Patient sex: F
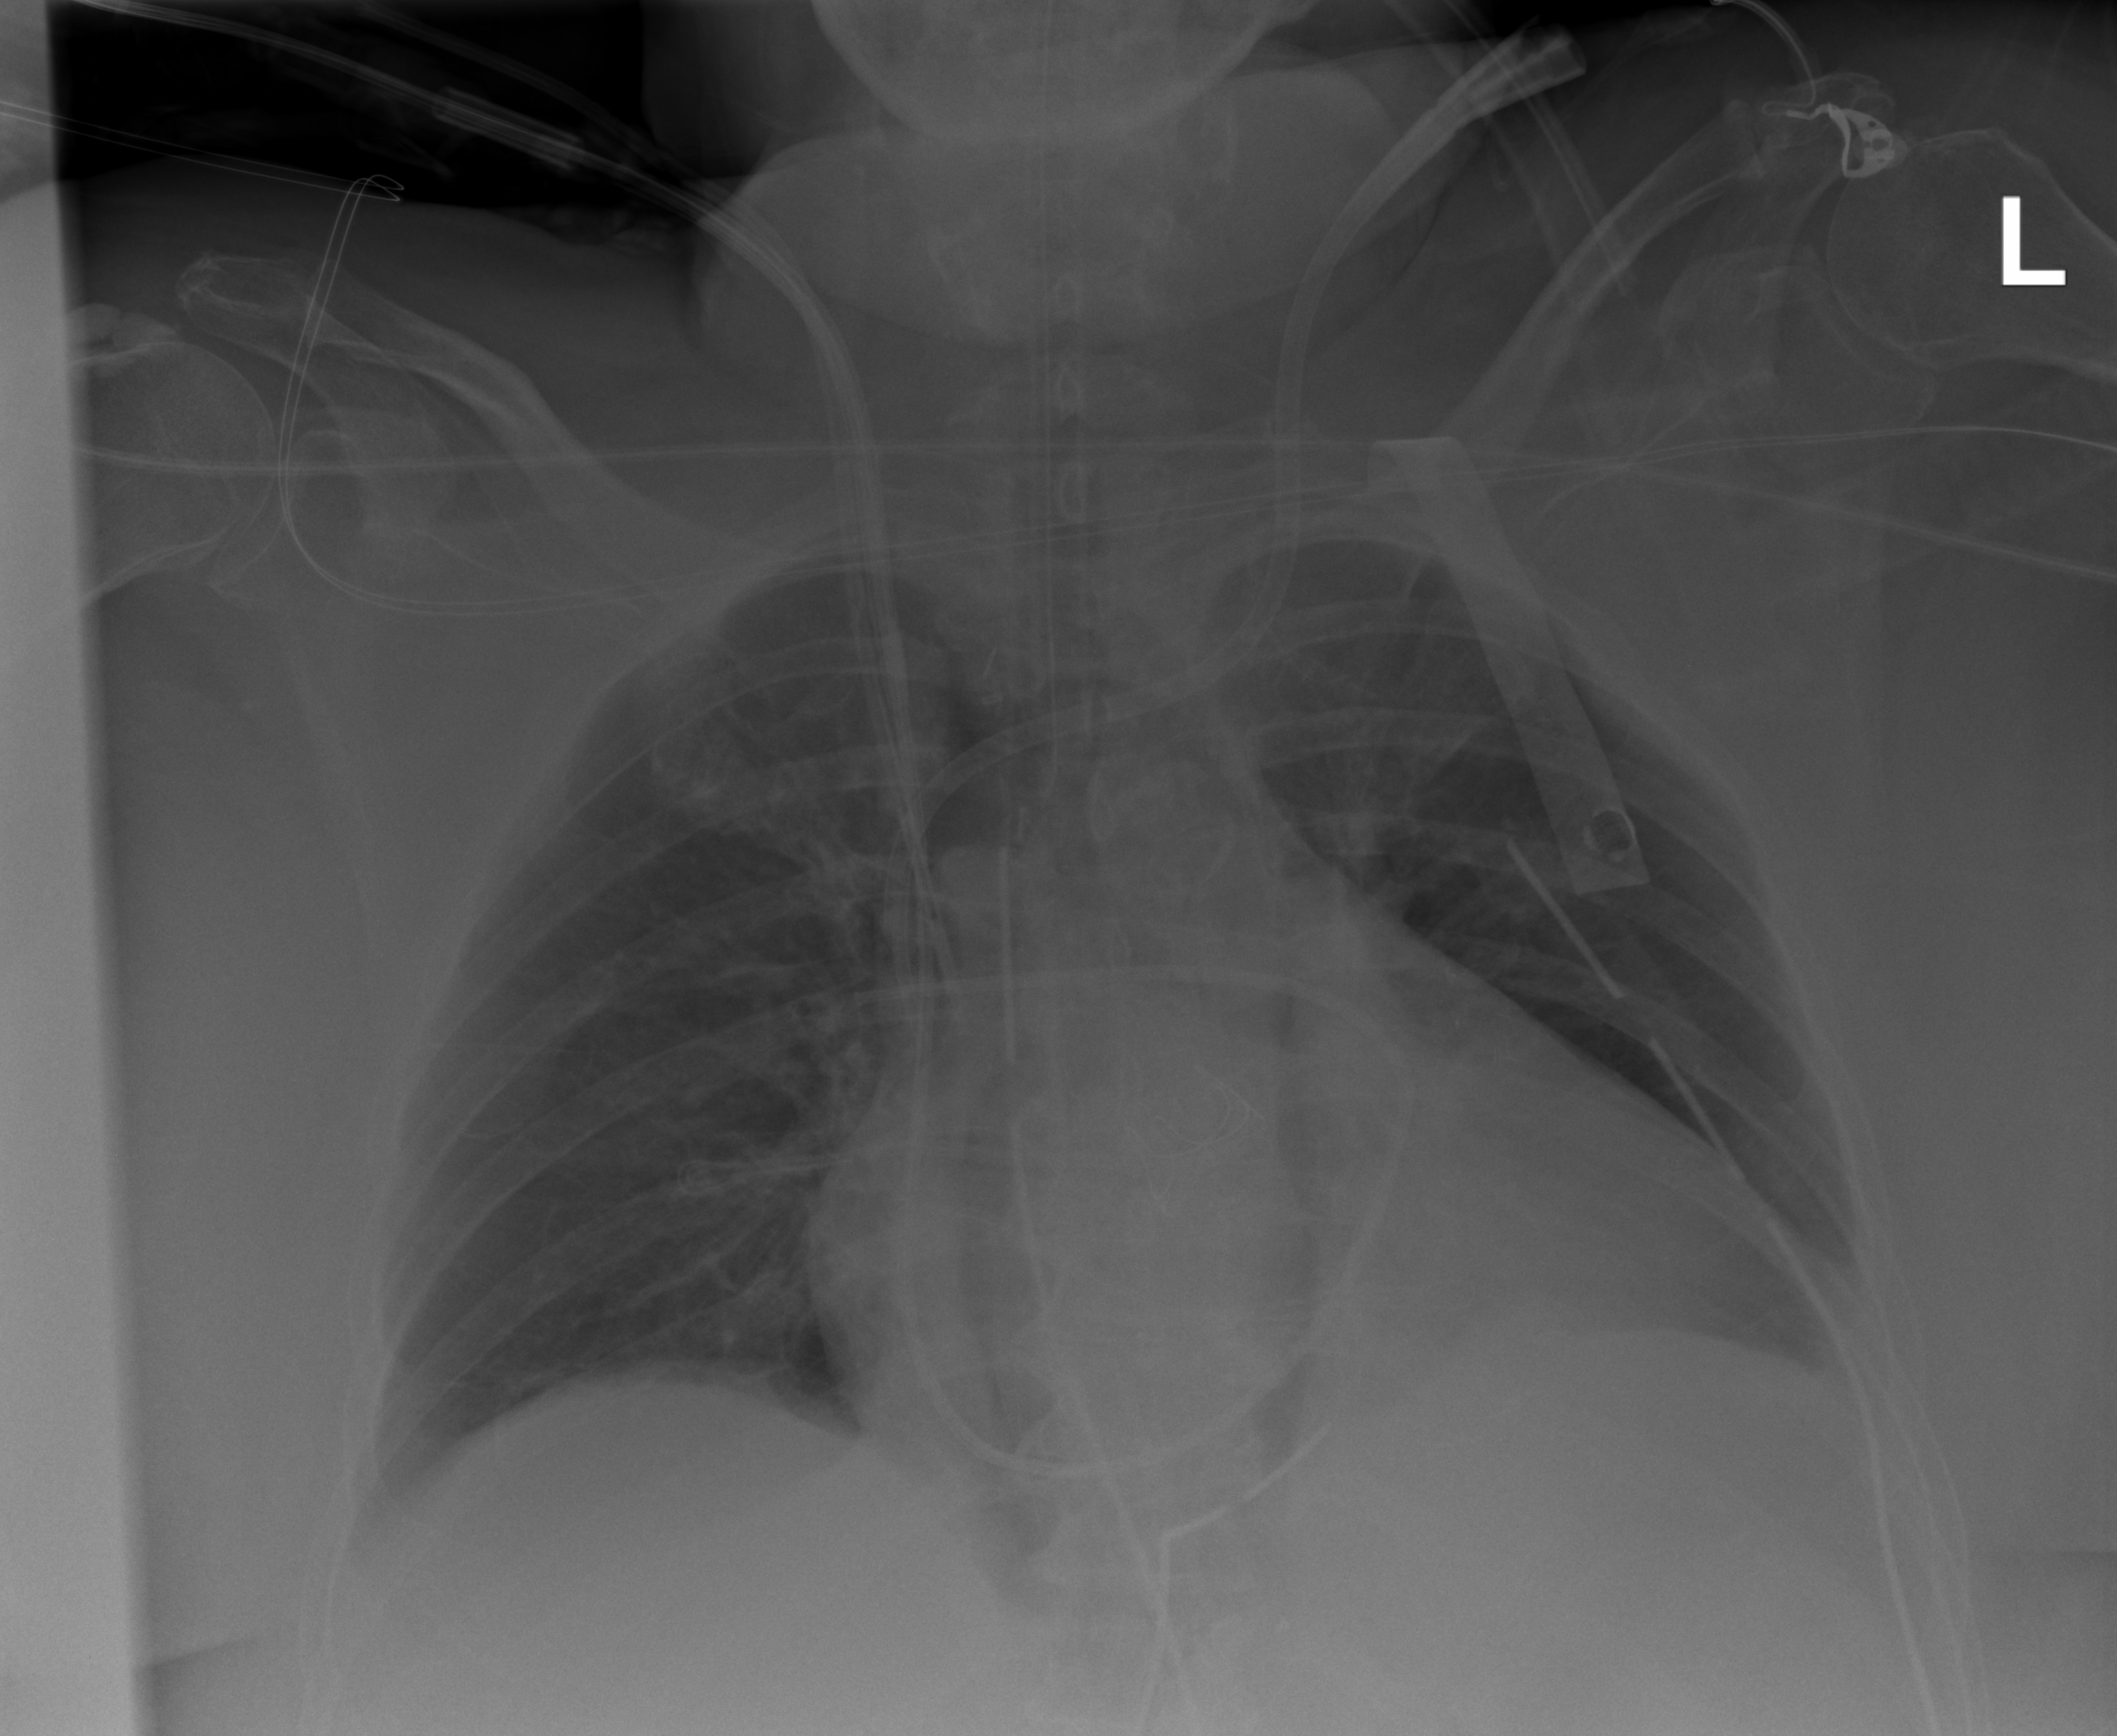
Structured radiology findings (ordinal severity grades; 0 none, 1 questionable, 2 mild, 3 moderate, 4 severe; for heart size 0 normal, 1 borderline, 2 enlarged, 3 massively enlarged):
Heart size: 2
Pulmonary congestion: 0
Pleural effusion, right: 1
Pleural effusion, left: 2
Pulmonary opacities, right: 0
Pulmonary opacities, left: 0
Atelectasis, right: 2
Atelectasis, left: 2